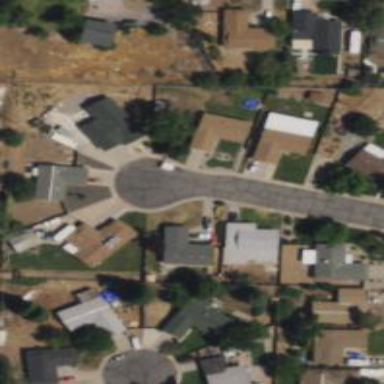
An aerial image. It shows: Residential road with asphalt surface and separate sidewalk.